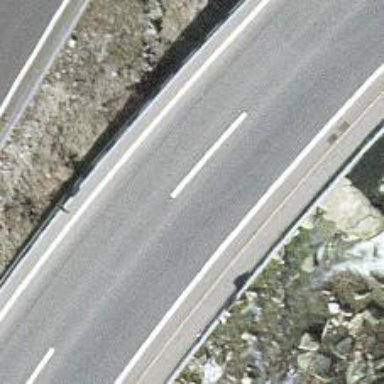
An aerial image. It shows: Motorway bridge.